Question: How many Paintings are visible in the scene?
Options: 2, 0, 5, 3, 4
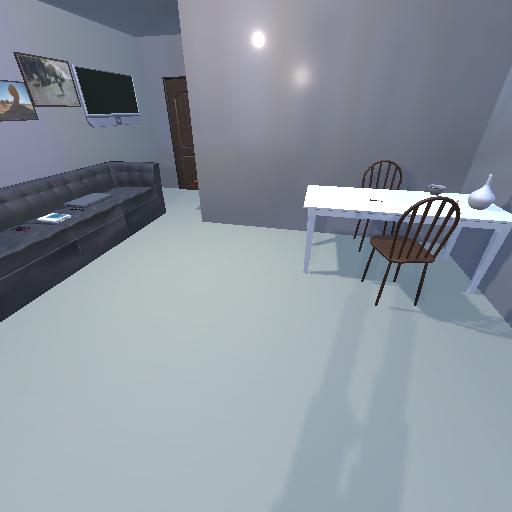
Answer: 2